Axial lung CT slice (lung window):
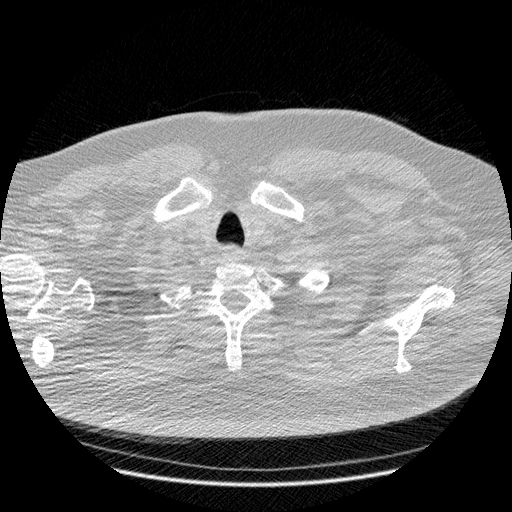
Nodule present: no